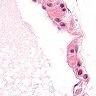
Metastatic tissue present: no